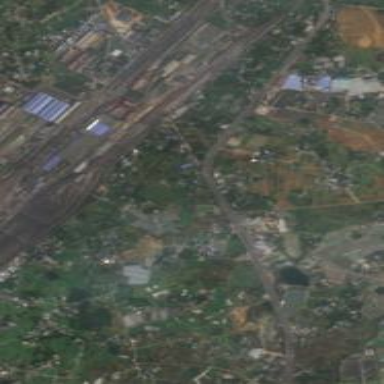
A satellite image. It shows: Railway area.